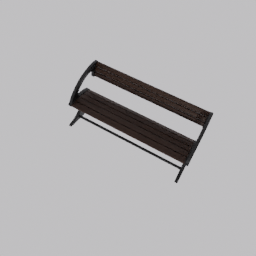
Label: furniture